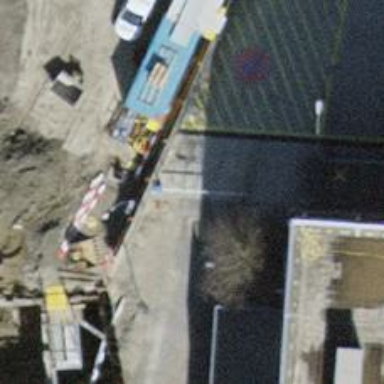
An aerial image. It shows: Lift gate barrier.